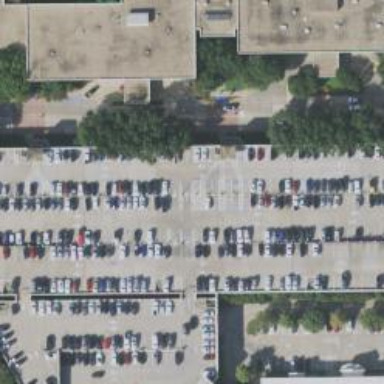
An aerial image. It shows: Parking space is available.